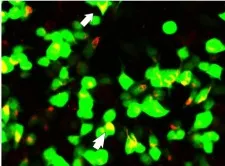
Glial fibrillary acidic protein (GFAP-IgG) by GFAP-transfected cell-based immunofluorescence assay. Cells were expressing green fluorescent protein-tagged GFAP (green) and immunostained (red if positive). (A-C) Examination of cerebrospinal fluid (CSF) in first admission. Merged images revealed the colocalization of the GFAP antibody and astrocyte (white arrows).
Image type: pathology (immunostaining)